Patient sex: F
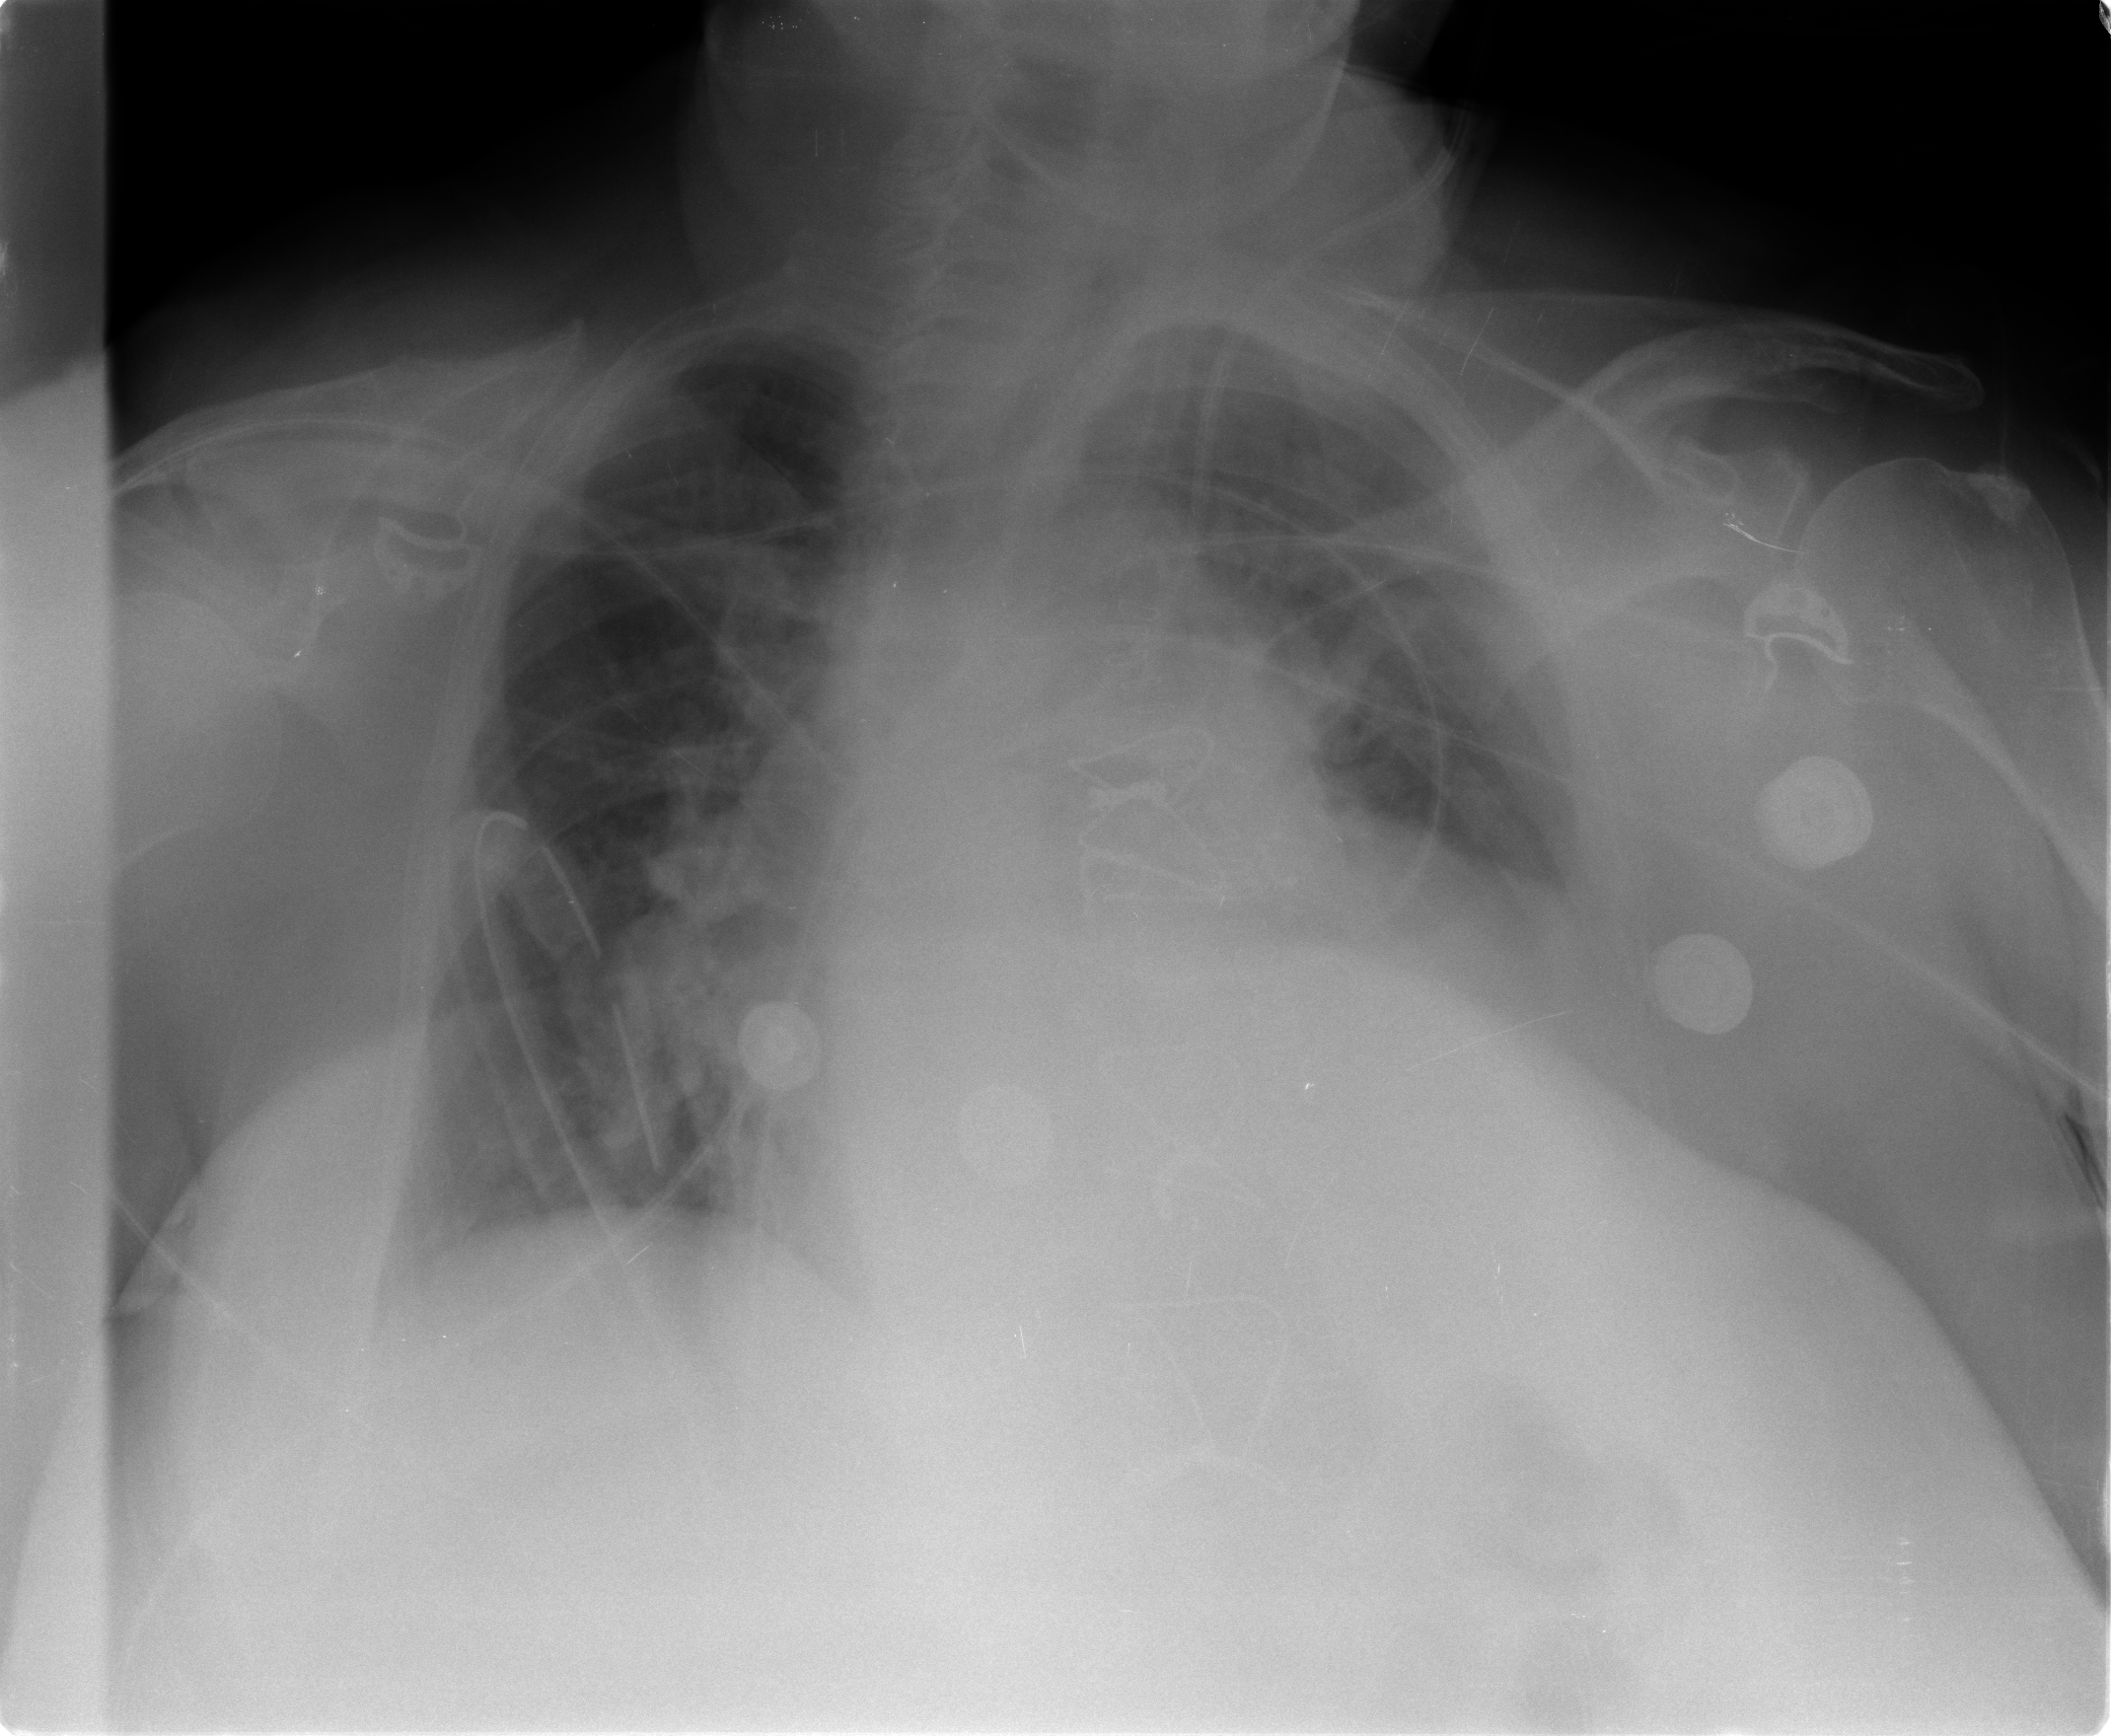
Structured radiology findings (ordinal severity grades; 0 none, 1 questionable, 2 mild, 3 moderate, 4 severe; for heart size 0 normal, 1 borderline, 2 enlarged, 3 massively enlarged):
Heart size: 2
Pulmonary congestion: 2
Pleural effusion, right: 1
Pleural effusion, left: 3
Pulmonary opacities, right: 2
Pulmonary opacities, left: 2
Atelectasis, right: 1
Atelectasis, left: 2